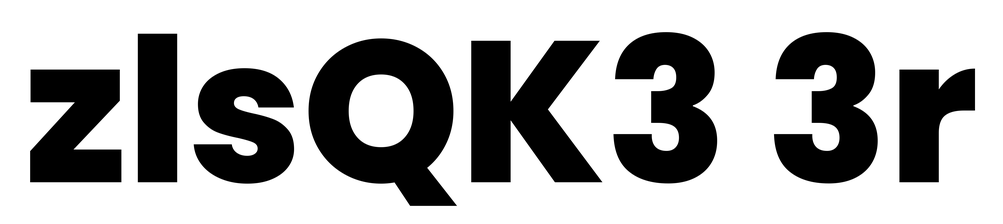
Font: Poppins-ExtraBold